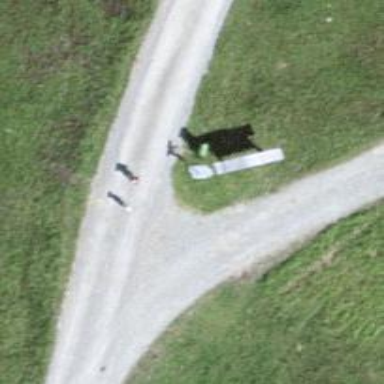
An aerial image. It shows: Guidepost providing information.